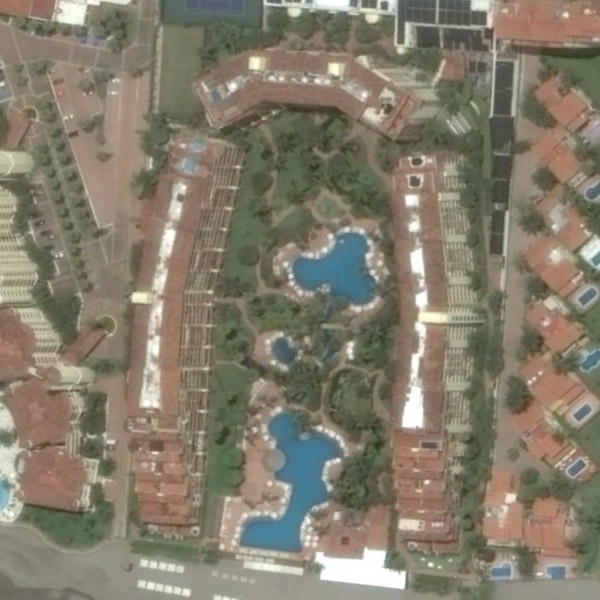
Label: Resort